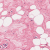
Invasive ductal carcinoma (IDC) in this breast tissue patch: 0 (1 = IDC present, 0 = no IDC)